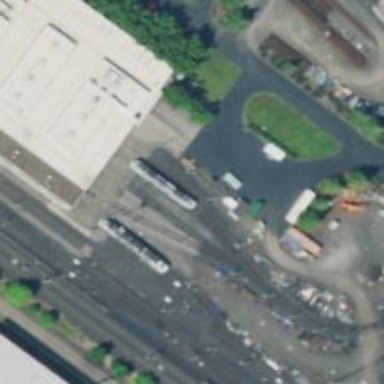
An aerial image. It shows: Light rail service yard with electrified contact lines.